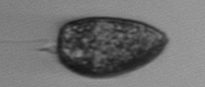
Label: Prorocentrum_micans